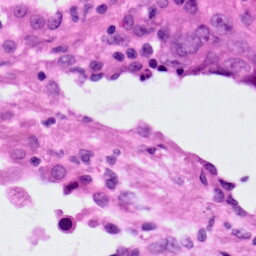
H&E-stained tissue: Lung